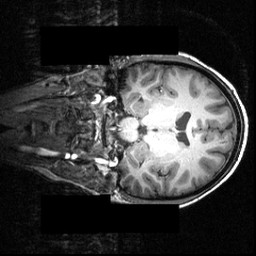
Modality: T1w
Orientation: coronal
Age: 20
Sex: female
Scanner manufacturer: siemens
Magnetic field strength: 3.951 T
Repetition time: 1.5 s
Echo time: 0.00335 s